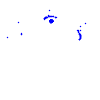
Particle: kaon